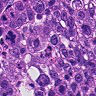
Metastatic tissue present: yes